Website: home-depot
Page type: payment
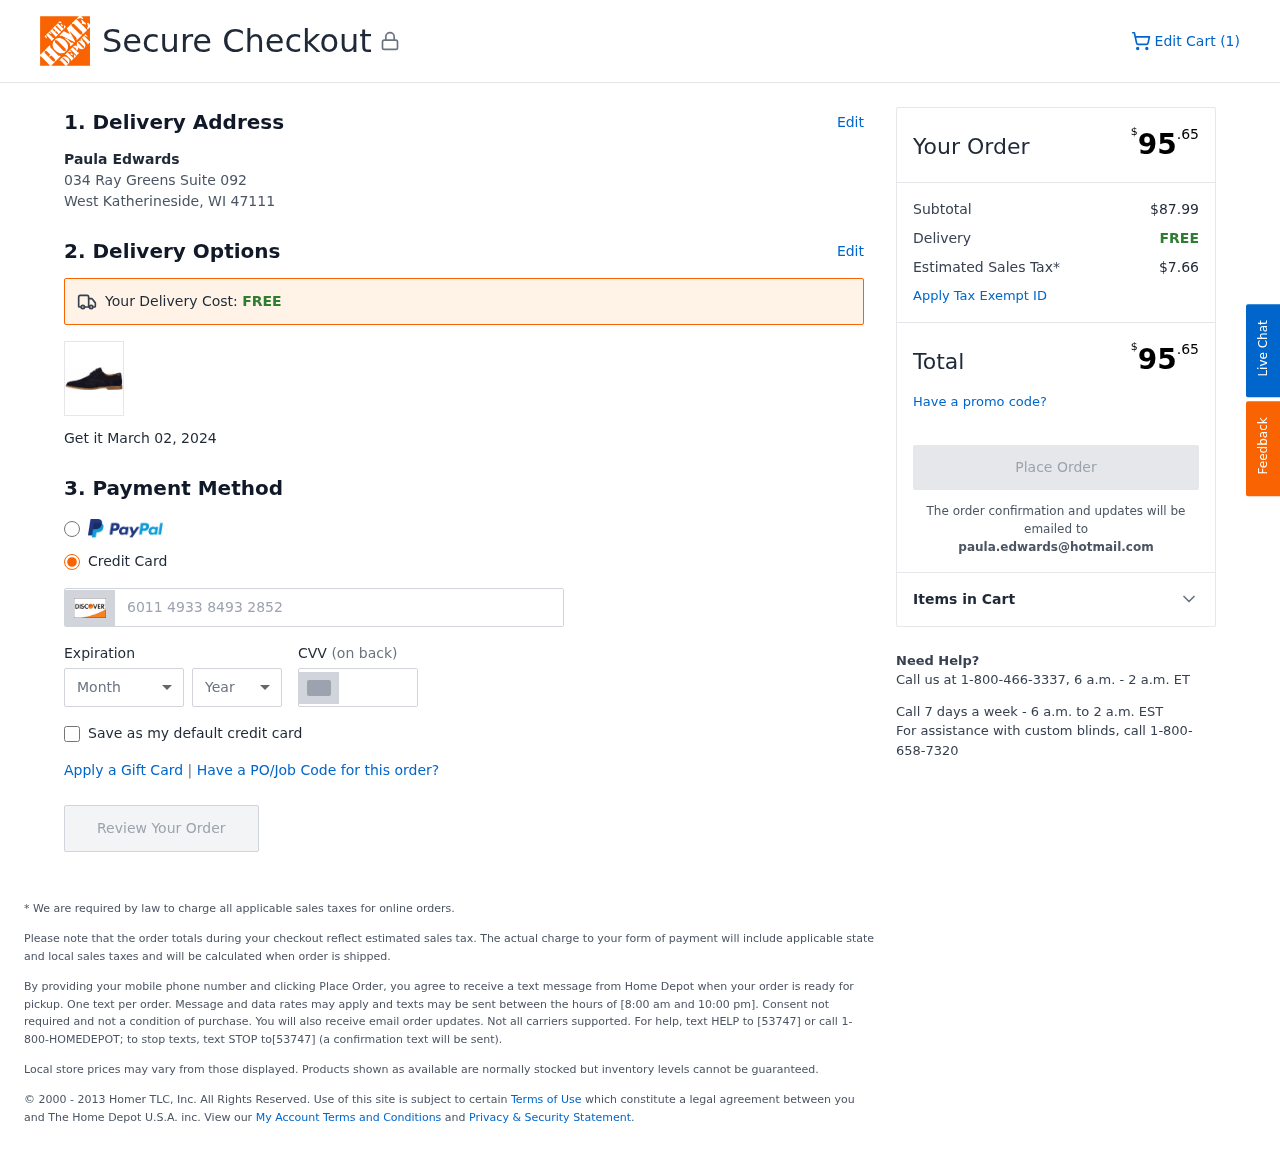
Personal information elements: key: PII_CARD_CVV
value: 187
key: PII_CARD_EXPIRY_MONTH
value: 12
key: PII_CARD_EXPIRY_YEAR
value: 27
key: PII_CARD_NUMBER
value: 6011 4933 8493 2852
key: PII_CITY_STATE_ZIP
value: West Katherineside, WI 47111
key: PII_EMAIL
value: paula.edwards@hotmail.com
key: PII_FULLNAME
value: Paula Edwards
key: PII_STREET
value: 034 Ray Greens Suite 092
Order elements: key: ORDER_NUM_ITEMS
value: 1
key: ORDER_DELIVERY_DATE
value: March 02, 2024
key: ORDER_TOTAL
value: $95.65
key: ORDER_SUBTOTAL
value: $87.99
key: ORDER_SHIPPING_COST
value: FREE
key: ORDER_TAX
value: $7.66